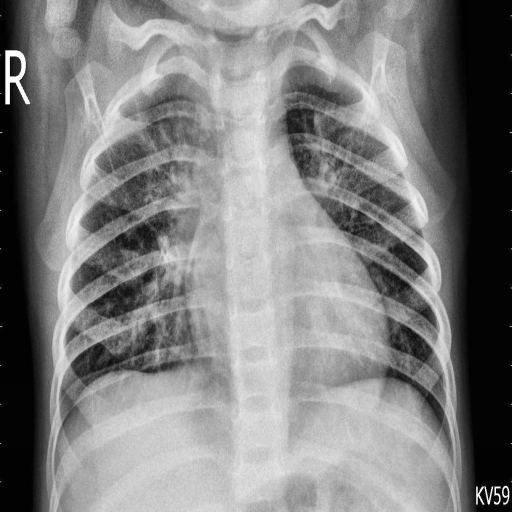
Finding: PNEUMONIA